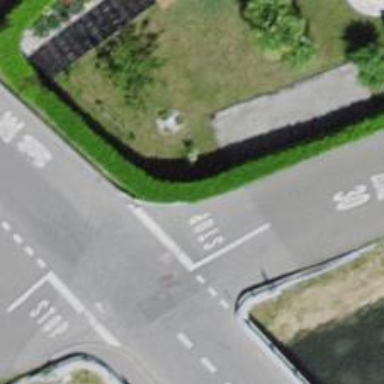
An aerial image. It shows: Hedge barrier.